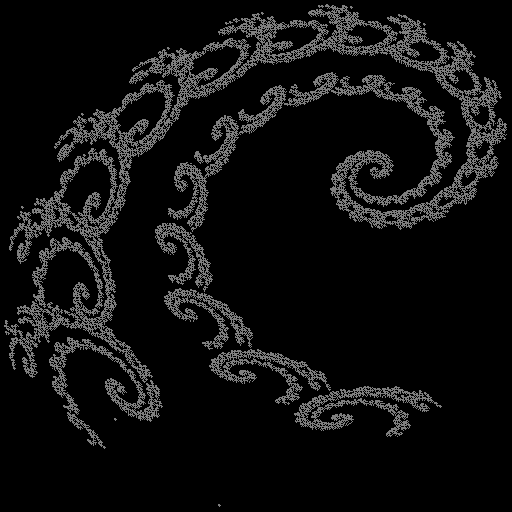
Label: spiral